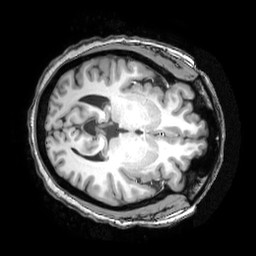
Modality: T1w
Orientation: axial
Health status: healthy
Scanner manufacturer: philips
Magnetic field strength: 3 T
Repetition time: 0.00815 s
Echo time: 0.003727 s